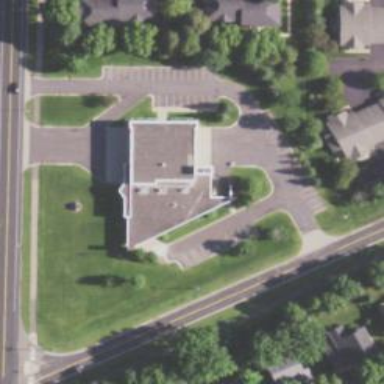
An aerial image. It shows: Civic building.